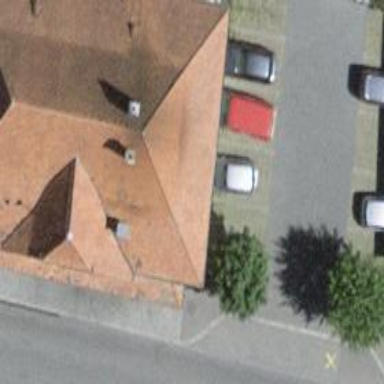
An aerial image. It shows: Post office.